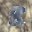
Label: 8